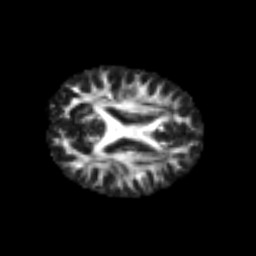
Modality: FA
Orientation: axial
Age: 25
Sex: male
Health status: healthy